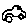
Label: car